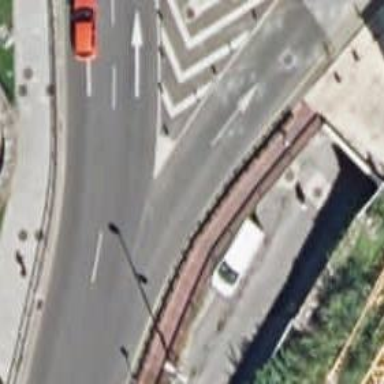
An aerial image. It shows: Bollard.